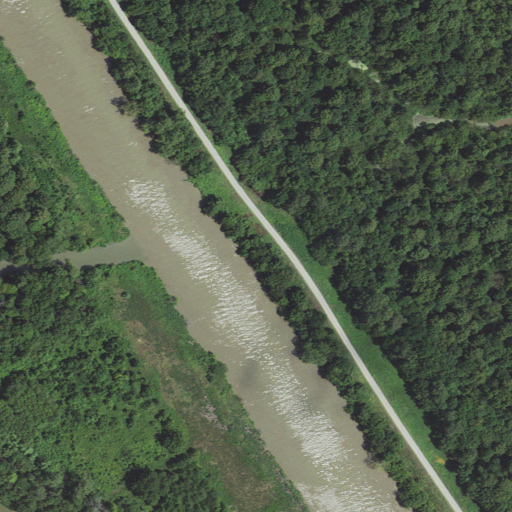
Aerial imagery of cape in Arkansas named Cottonwood Point containing woody wetlands, open water, open development, cultivated crops, and herbaceous wetlands